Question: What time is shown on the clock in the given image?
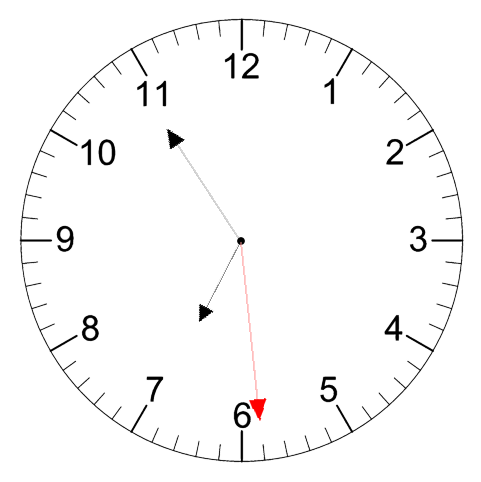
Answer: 06:54:29